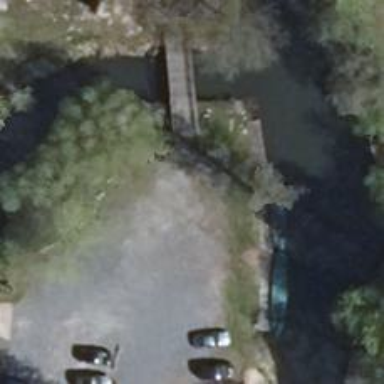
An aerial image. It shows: Path on bridge.